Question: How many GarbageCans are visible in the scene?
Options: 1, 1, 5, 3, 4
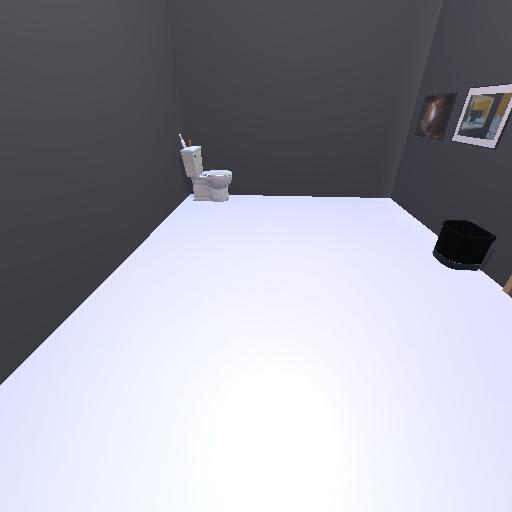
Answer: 1